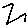
Label: zigzag